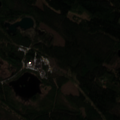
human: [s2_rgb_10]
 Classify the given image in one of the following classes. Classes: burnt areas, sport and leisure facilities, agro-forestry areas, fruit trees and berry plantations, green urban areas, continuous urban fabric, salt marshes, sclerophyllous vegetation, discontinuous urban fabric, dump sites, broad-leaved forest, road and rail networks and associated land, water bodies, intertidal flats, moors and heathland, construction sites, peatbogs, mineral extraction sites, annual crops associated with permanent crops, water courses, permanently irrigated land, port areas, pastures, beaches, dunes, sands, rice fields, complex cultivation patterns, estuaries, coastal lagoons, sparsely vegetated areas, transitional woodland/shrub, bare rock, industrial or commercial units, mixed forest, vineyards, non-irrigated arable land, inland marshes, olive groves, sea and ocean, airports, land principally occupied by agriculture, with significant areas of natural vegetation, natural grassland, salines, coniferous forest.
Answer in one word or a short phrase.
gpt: dump sites, coniferous forest, mixed forest, transitional woodland/shrub